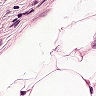
Metastatic tissue present: no